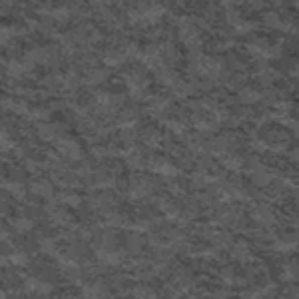
Label: frost